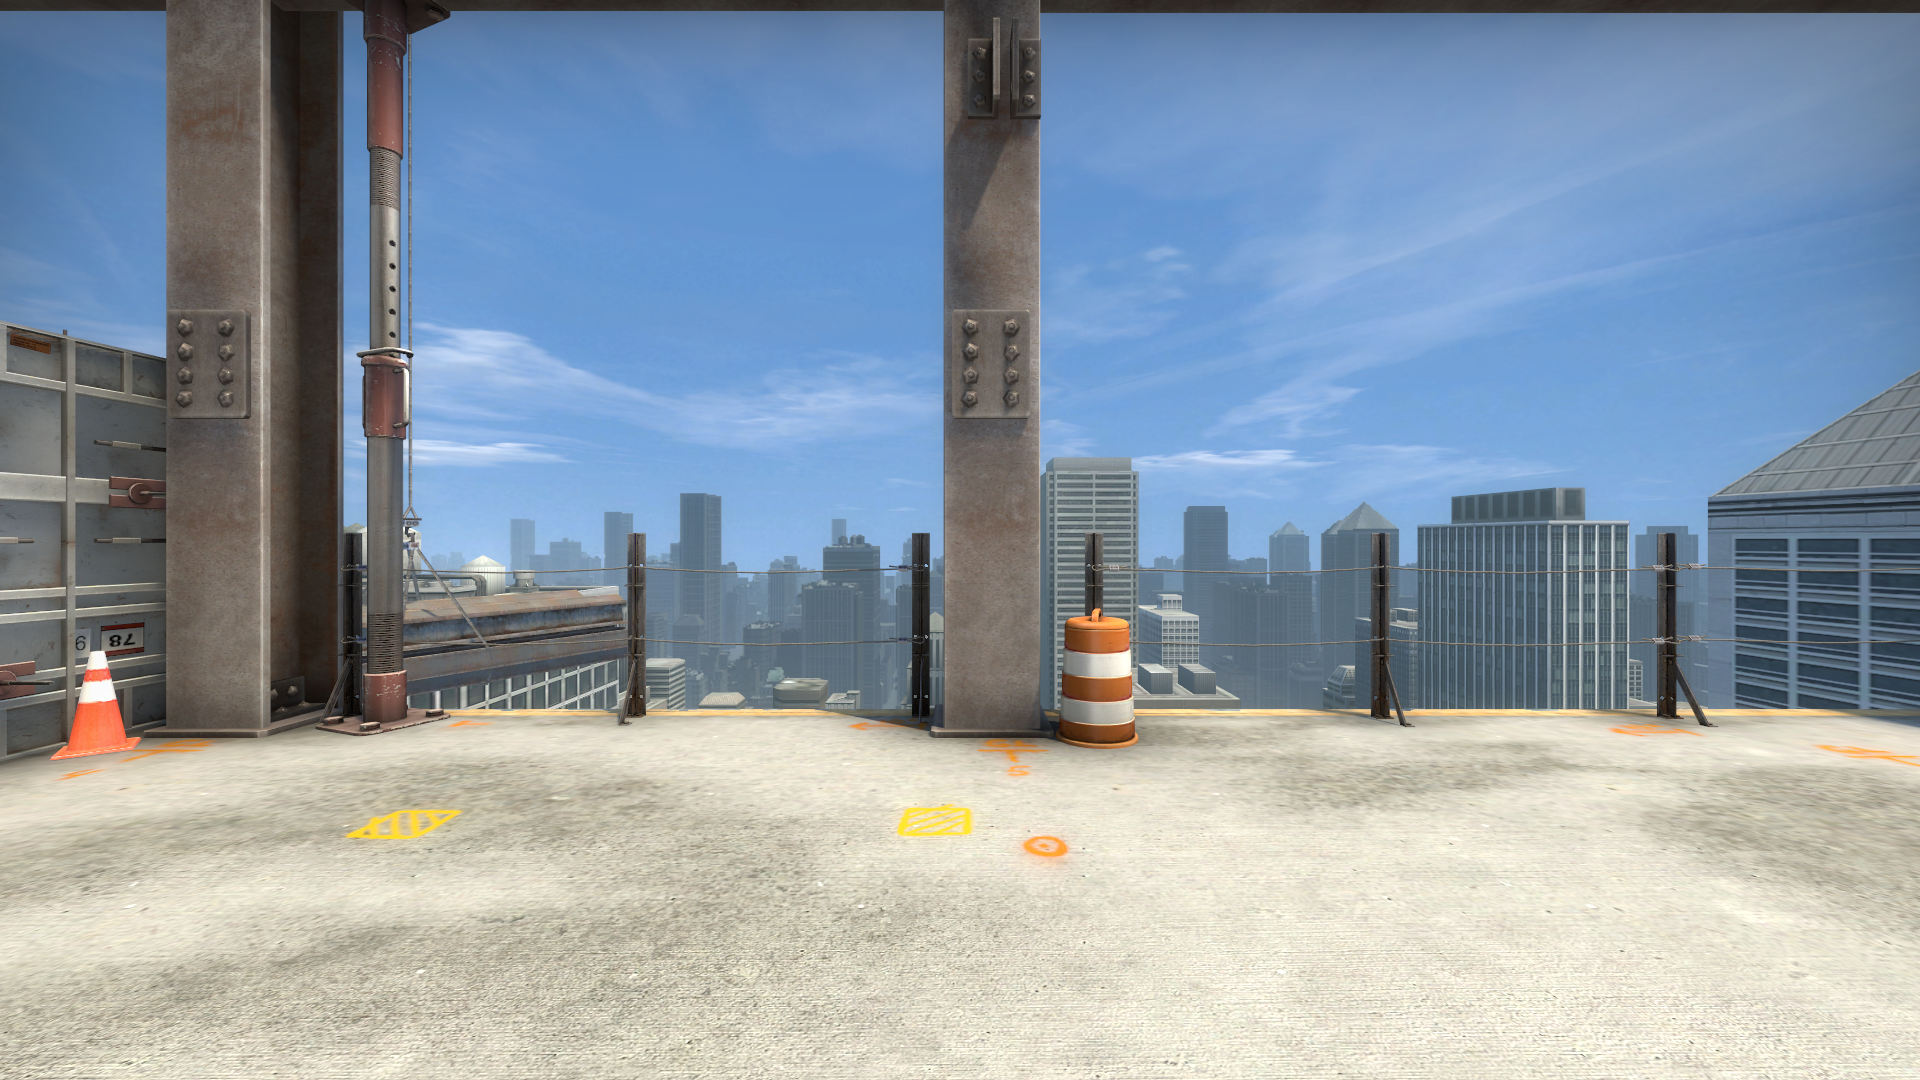
Map: de_vertigo